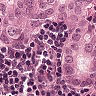
Metastatic tissue present: yes